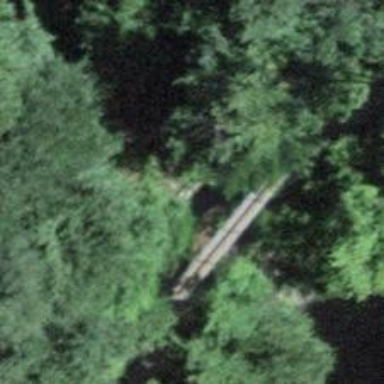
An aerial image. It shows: Concrete path on bridge with grade2 track surface.